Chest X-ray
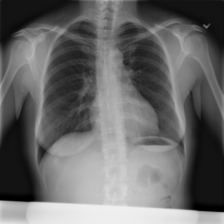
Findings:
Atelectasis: negative
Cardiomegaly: negative
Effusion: negative
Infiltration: negative
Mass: negative
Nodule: negative
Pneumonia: negative
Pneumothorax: negative
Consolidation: negative
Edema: negative
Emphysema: negative
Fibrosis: negative
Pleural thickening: negative
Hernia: negative